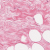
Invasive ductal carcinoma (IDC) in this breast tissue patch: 0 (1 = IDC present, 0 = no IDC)